Question: I have two models, which are User and Record. Each has several fields.
'''
from django.db import models
class User(models.Model):
openid = models.CharField(max_length=20)
nickname = models.CharField(max_length=20,null=True)
def __str__(self):
return self.nickname
class Record(models.Model):
expression = models.CharField(max_length=100)
user = models.ForeignKey(User)
time = models.DateTimeField(auto_now_add=True)
def __str__(self):
return self.expression
'''
I register them in admin.py
'''
from django.contrib import admin
from .models import User,Record
class RecordAdmin(admin.ModelAdmin):
list_display = ('expression','user','time')
class UserAdmin(admin.ModelAdmin):
empty_value_display = "Kong "
list_display = ('openid','nickname')
admin.site.register(User,UserAdmin)
admin.site.register(Record,RecordAdmin)
'''
it works well in django admin initially. but one day, the fields of the Record model disppeared. It looks like
.
No field displays. It makes me unable to modify or add the values of the Record model. The other model User works well and all data exists in database. So why?
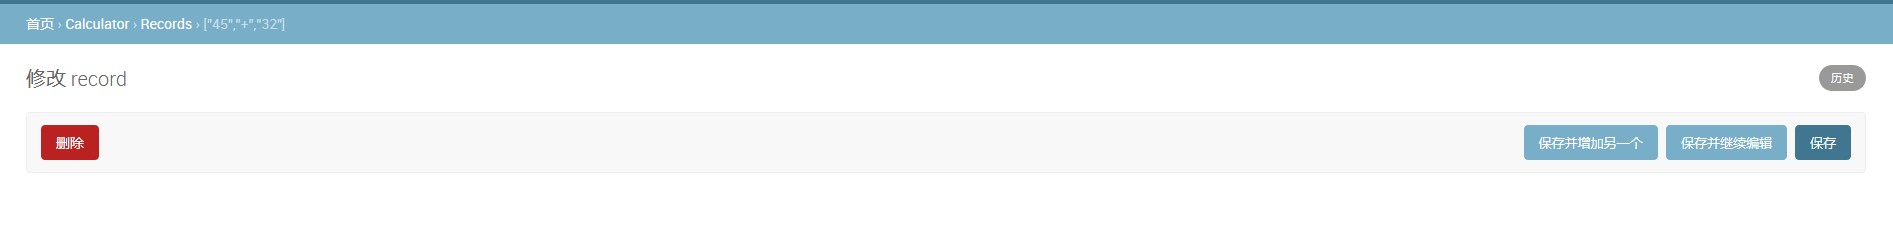
Answer: I think you just have to add 'on_delete=models.CASCADE' in your 'ForeignKey Field'. When you are using this kind of field, you have to specify the comportment when you make an update, a delete or anything else on this field.
So your script should be like this :
'''
class Record(models.Model):
expression = models.CharField(max_length=100)
user = models.ForeignKey(User, on_delete=models.CASCADE)
time = models.DateTimeField(auto_now_add=True)
def __str__(self):
return self.expression
'''
This is the result :
<URL>
<URL>
<URL>
## Edit :
You can also modify 'null=True' by 'default=null'
'''
class User(models.Model):
openid = models.CharField(max_length=20)
nickname = models.CharField(max_length=20,default=null)
def __str__(self):
return self.nickname
'''